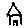
Label: house